Question: I have and audio file, of which I plot the Spectrogram in MATLAB using :
'''
M = 2048;
spectrogram(data,hanning(M),M/2,0:20:10000,fs,'yaxis');
'''
the result looks fine :

the Time axis is scaled from '0 tell 20', my question is there a way to make it look '0 tell 200' a keep the plot as it is ?
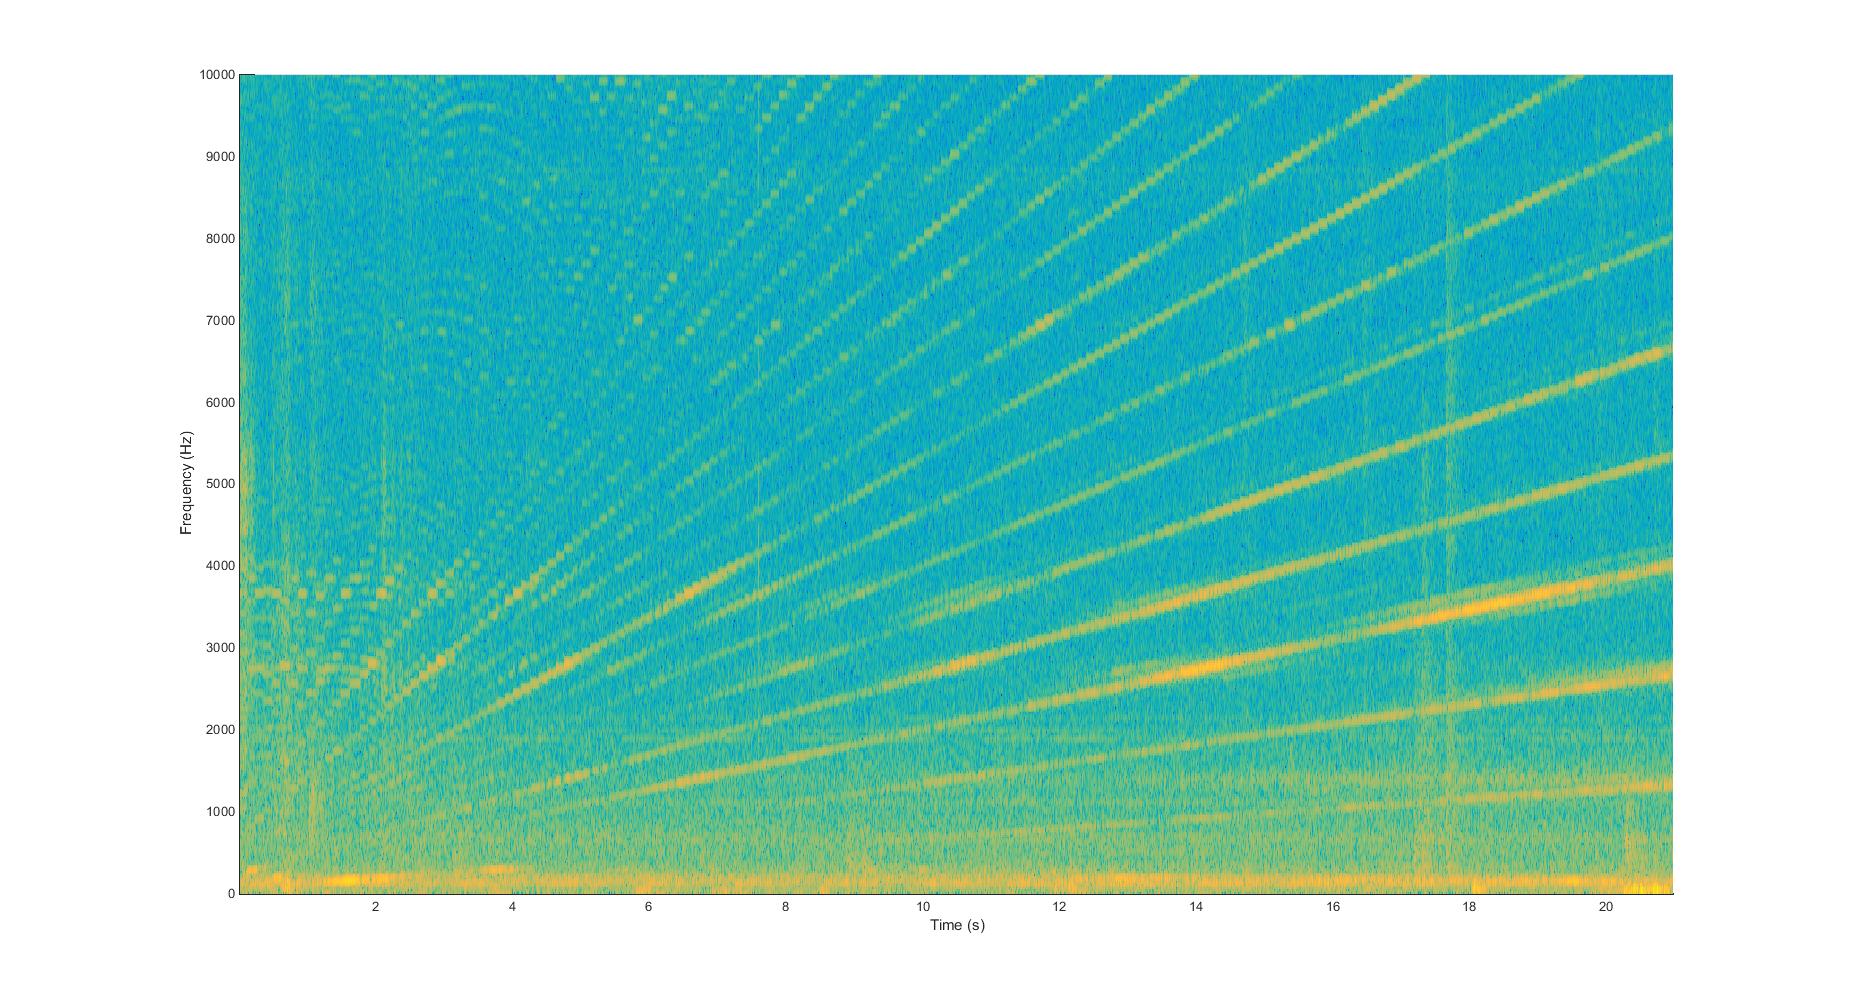
Answer: If you just want to make the x-axis "look like" it goes from 0 to 200, you can redefine the 'XTickLabels'.
Here is the code:
'''
set(gca, 'XTick', 0:20); % Place Ticks at 0, 1, 2 ... 20
set(gca, 'XTickLabel', 0:10:200); % Mark them as 0, 10, 20 ... 200
'''
It won't change anything to the plot itself, only the x-axis display.
Best,